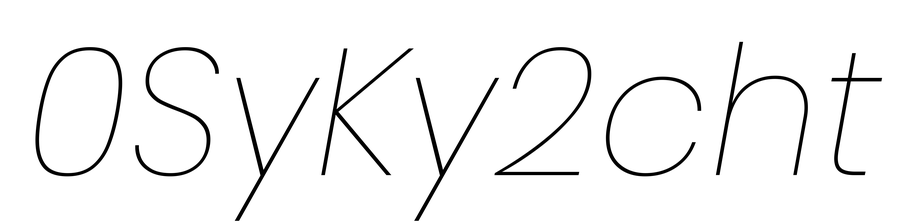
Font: Poppins-ThinItalic